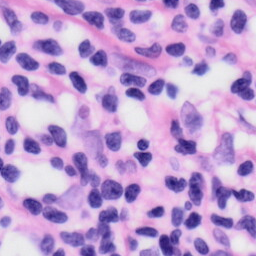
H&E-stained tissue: Skin